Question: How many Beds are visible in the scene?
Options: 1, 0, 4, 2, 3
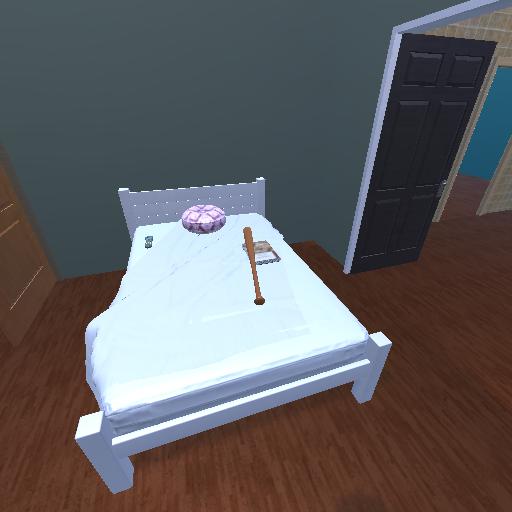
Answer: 1